Aerial crown-view tile of a tropical tree (Barro Colorado Island, Panama), acquired 20250217:
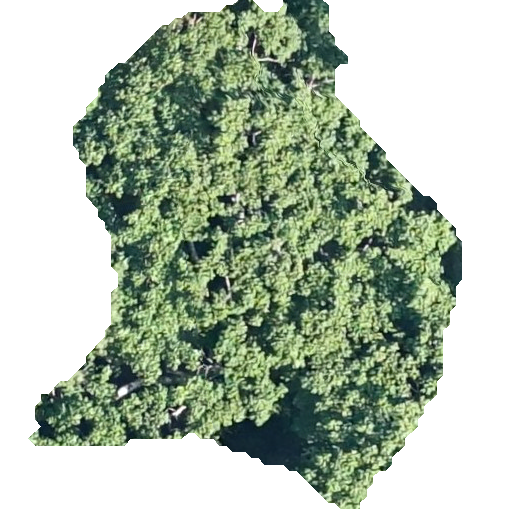
Species: Sterculia apetala
GBIF accepted scientific name: Sterculia apetala
Crown area: 206.231 m²